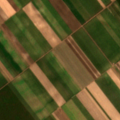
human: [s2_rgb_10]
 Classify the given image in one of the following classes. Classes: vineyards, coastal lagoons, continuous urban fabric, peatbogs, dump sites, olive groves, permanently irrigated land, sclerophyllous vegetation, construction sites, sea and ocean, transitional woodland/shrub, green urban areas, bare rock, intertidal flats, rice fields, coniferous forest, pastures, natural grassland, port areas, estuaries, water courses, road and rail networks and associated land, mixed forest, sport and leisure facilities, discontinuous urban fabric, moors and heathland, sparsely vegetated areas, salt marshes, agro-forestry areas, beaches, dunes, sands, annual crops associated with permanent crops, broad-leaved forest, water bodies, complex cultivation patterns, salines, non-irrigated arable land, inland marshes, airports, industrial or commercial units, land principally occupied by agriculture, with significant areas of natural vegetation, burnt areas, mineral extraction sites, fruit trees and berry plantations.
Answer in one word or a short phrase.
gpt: non-irrigated arable land